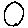
Label: circle